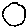
Label: circle